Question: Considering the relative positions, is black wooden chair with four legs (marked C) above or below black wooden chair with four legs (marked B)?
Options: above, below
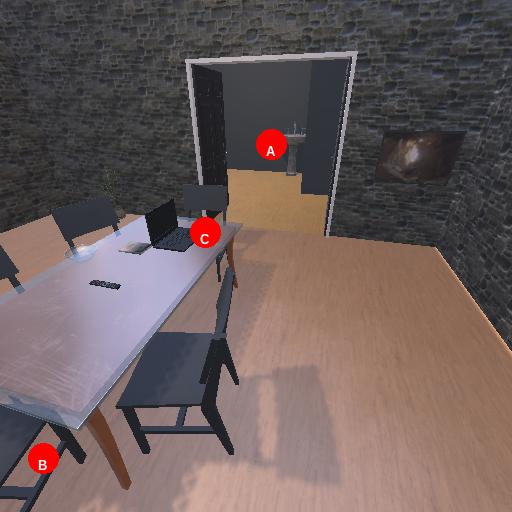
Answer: above